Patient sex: F
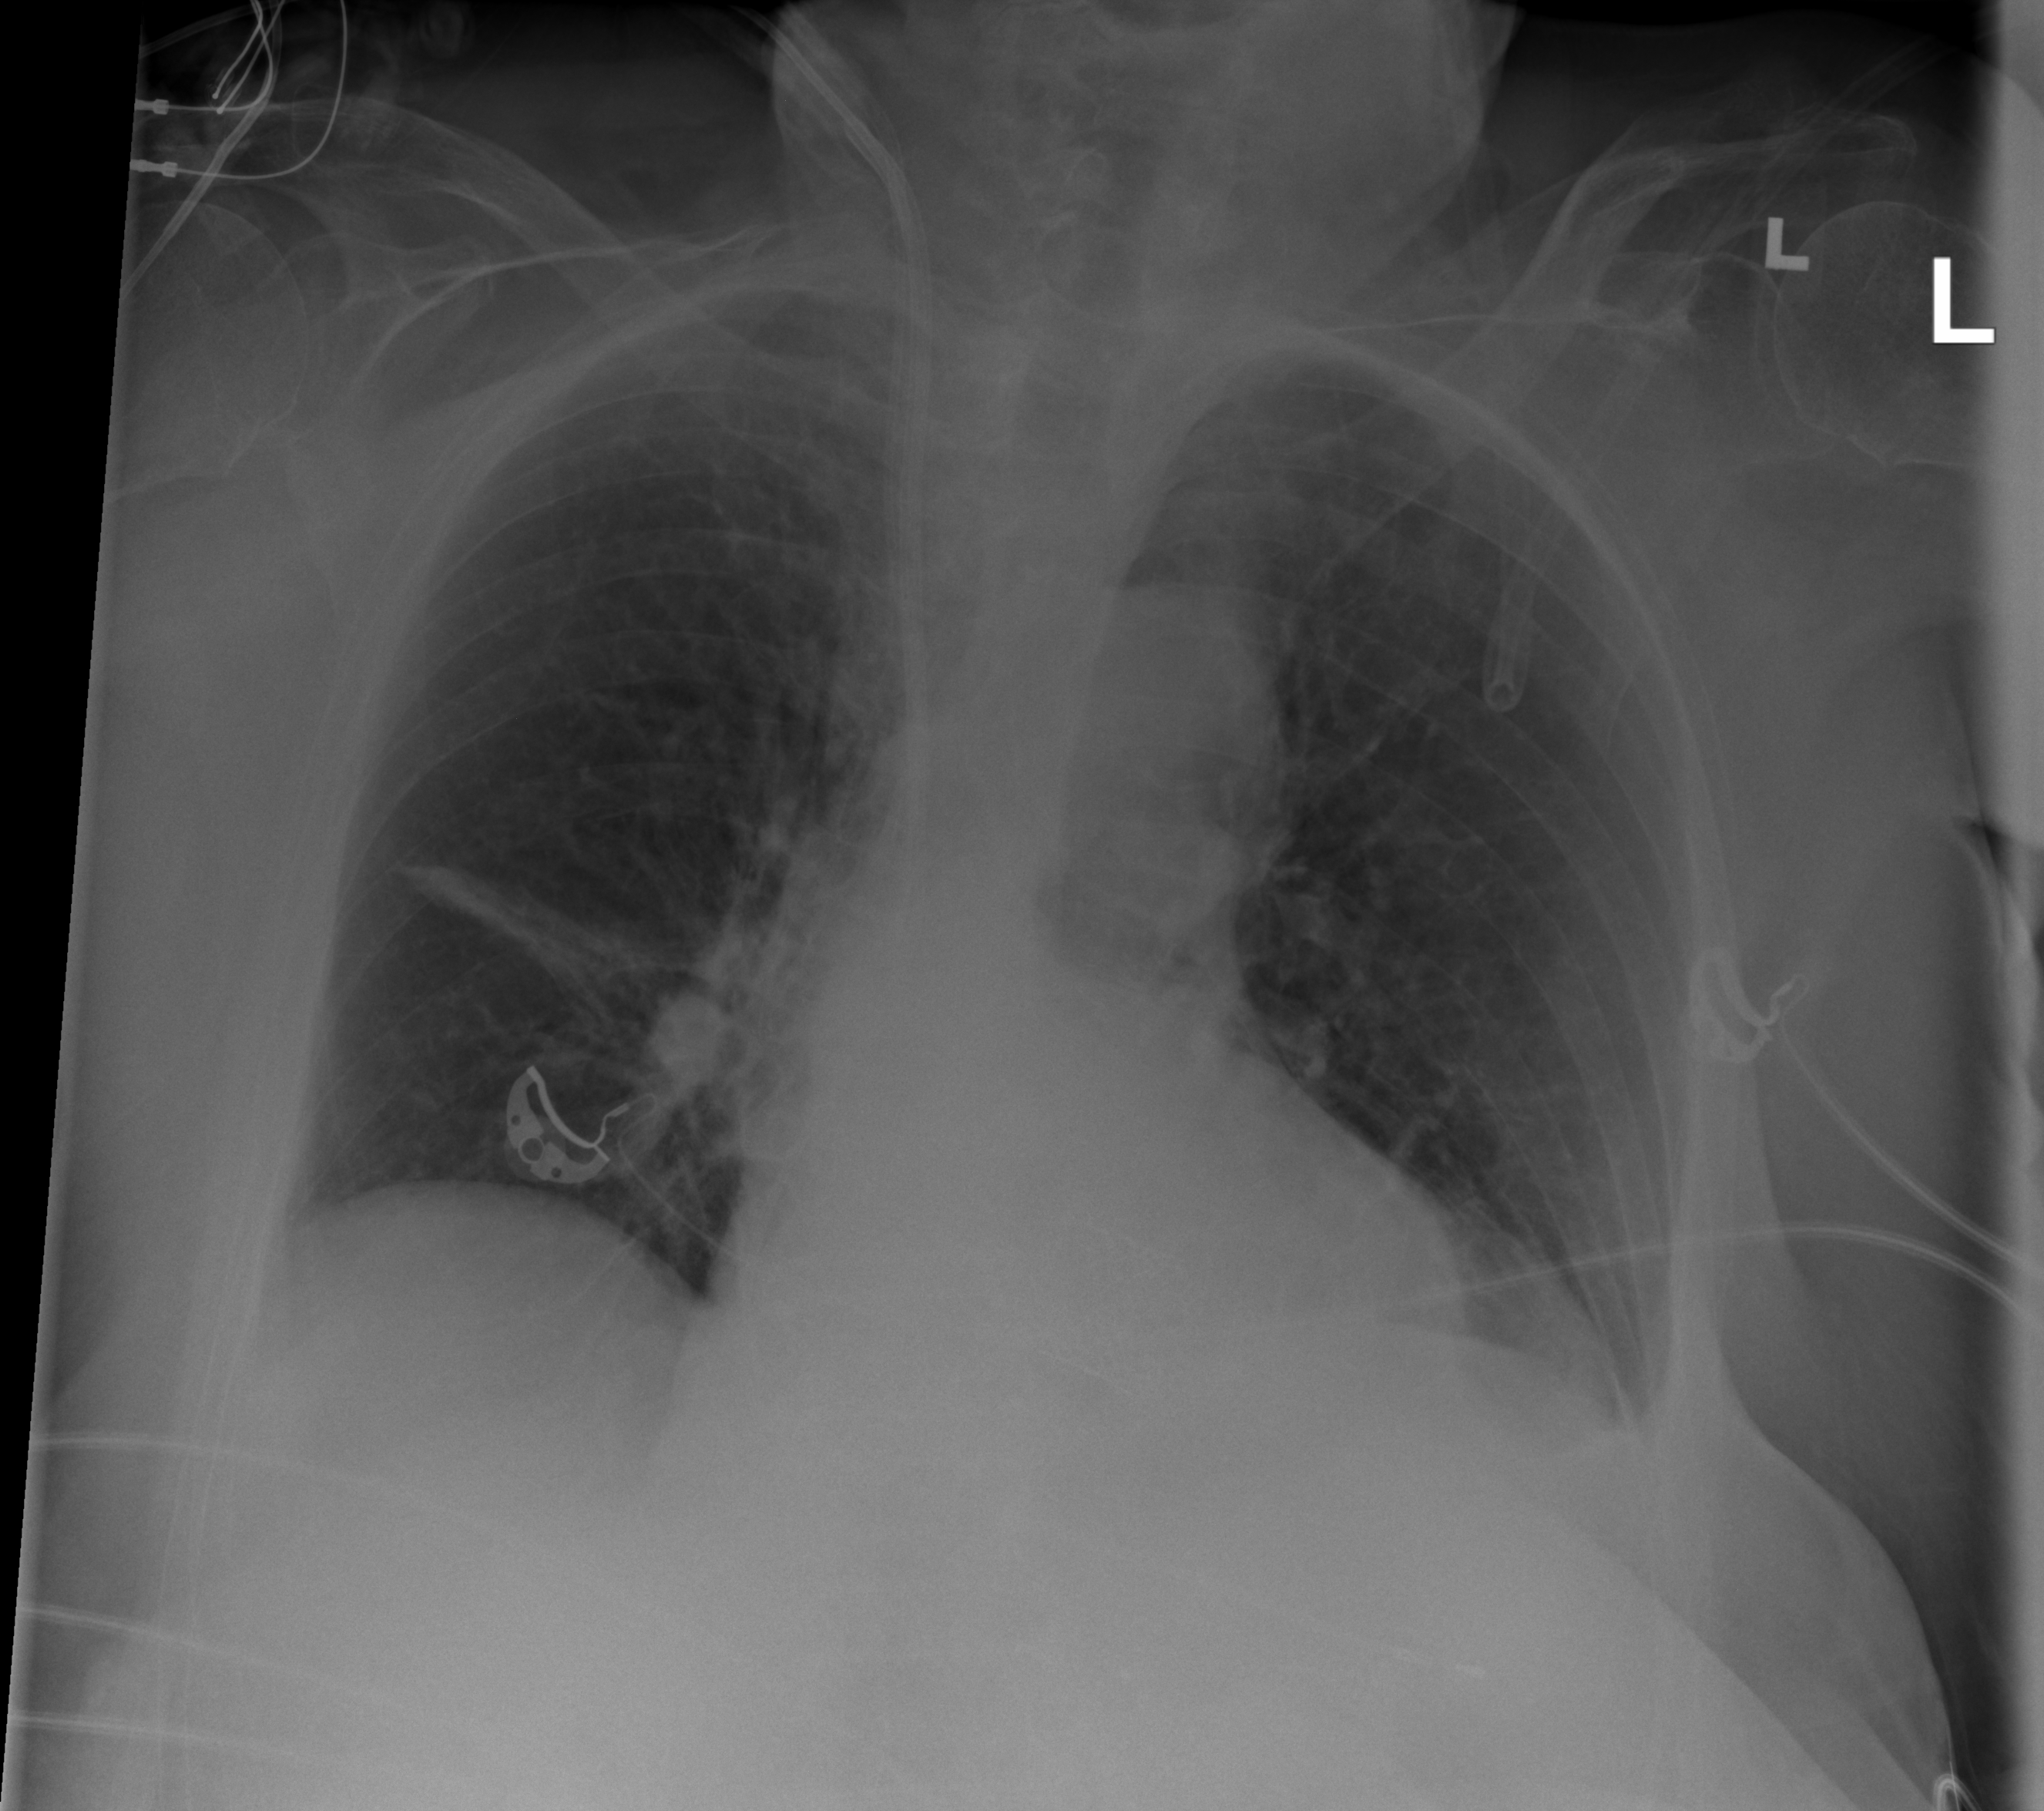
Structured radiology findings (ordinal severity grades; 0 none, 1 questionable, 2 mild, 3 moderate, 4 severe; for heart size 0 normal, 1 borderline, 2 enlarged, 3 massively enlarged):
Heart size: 1
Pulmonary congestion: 2
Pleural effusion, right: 0
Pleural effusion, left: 0
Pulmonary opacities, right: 2
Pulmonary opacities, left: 0
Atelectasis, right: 2
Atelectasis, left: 0